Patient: sex M, age 68
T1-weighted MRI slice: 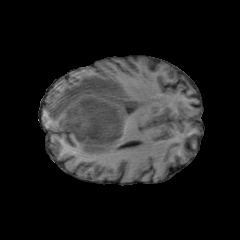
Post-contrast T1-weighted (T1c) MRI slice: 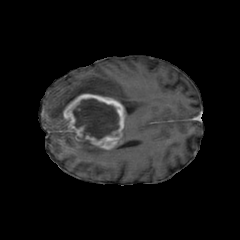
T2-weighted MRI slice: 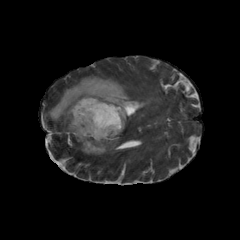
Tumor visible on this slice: yes
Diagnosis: Glioblastoma, IDH-wildtype
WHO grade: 4